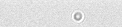
Label: camera_spot